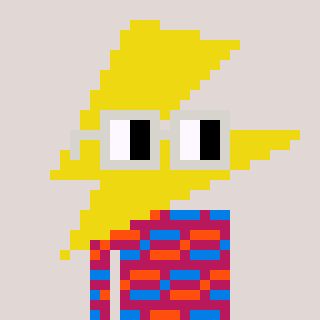
a pixel art character with square light gray glasses, a lightning bolt-shaped head and a darkpink-colored body on a warm background